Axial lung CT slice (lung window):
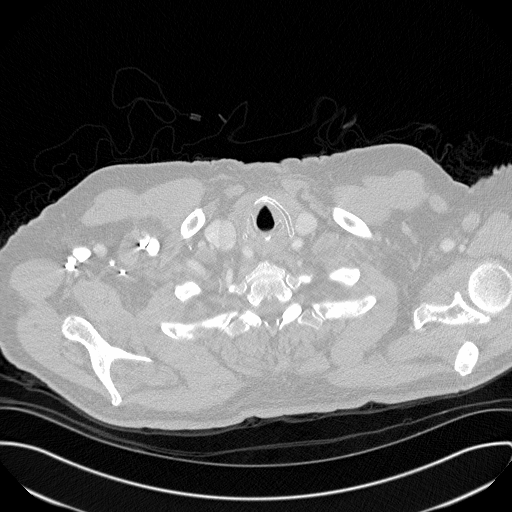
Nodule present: no